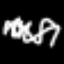
Label: squiggle